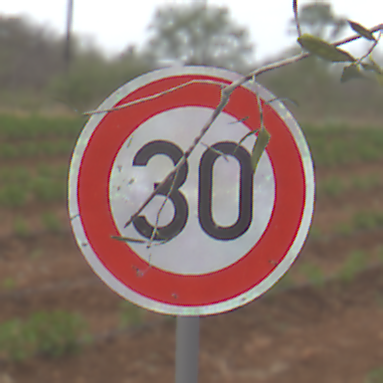
Verkehrszeichen: Geschwindigkeit30
Umgebung: Outdoor, Nature
Tageszeit: Midday
Wetter: PartlyCloudy
Licht: Natural
Jahreszeit: NotSpecified
Kontrast: LowContrast